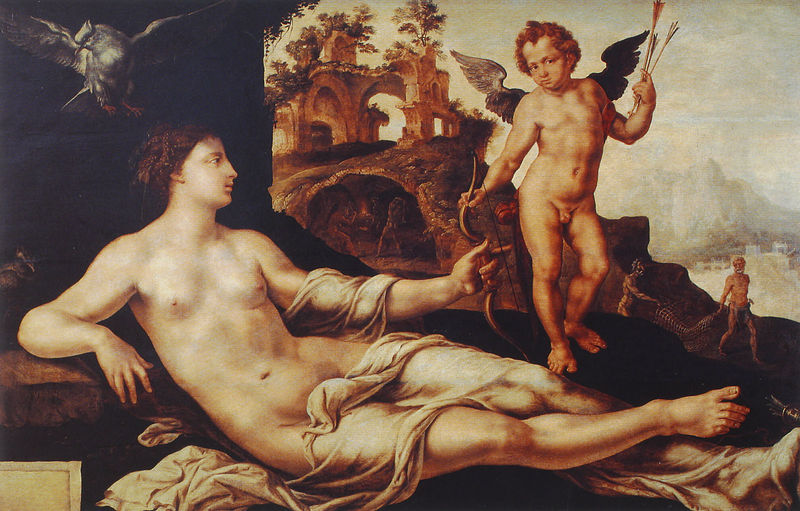
Titel: Venus und Amor
Künstler: Maerten van Heemskerck
Institution: Köln, Wallraf-Richartz-Museum
Schlagwörter: akt, flügel, gemälde, haut, nackt, schatten, vogel, bäume, stadt, ufer, braun, licht, männer, schwarz, tuch, taube, öl, stoff, höhle, engel, brüste, bogen, fischer, netze, berge, romantik, ruine, liegende, romantisch, eros, amor, pfeil, netz, pfeile, caverne